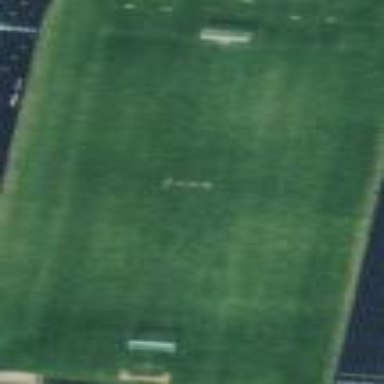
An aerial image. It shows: Pitch for American football.